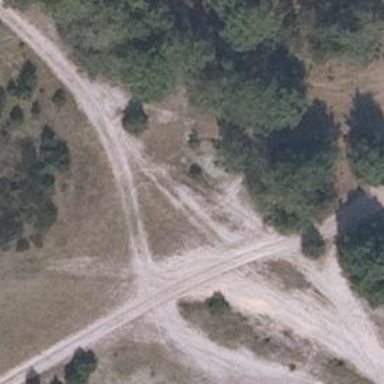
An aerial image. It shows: Sandy track with grade 5 tracktype.